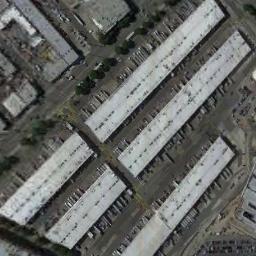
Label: industrial_area